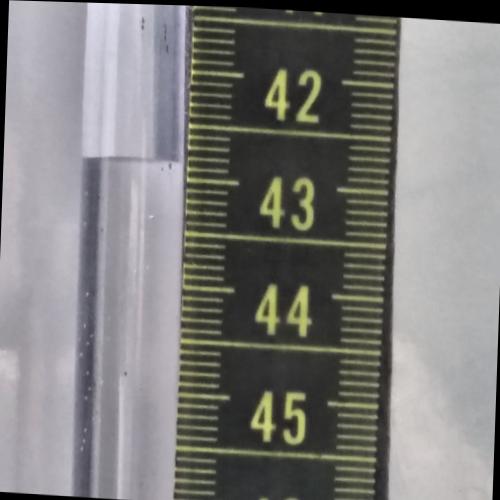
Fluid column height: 42.9 cm